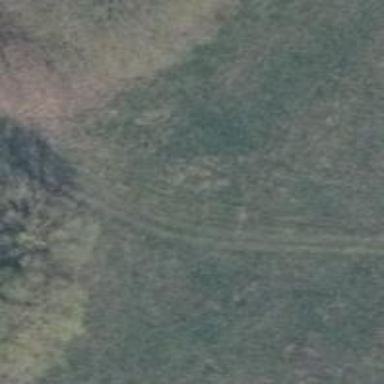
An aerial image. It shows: Path.